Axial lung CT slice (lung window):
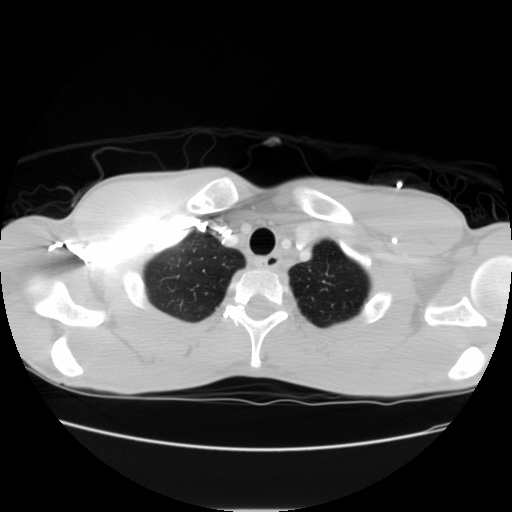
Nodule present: no